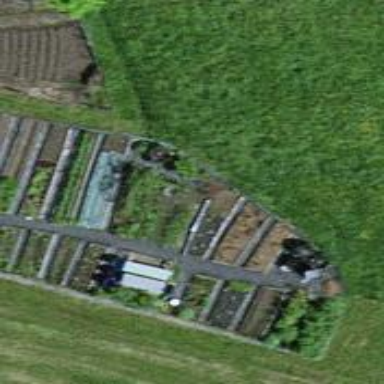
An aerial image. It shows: Area designated for allotments.